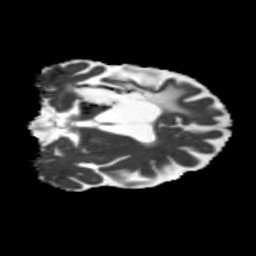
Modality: MD
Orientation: coronal
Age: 31
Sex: female
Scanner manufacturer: siemens
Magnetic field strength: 3 T
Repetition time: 5.25 s
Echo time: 0.08 s